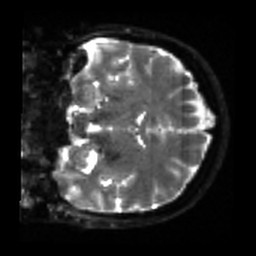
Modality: sbref
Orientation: coronal
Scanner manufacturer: siemens
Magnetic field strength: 3 T
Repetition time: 4 s
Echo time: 0.0594 s